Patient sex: M
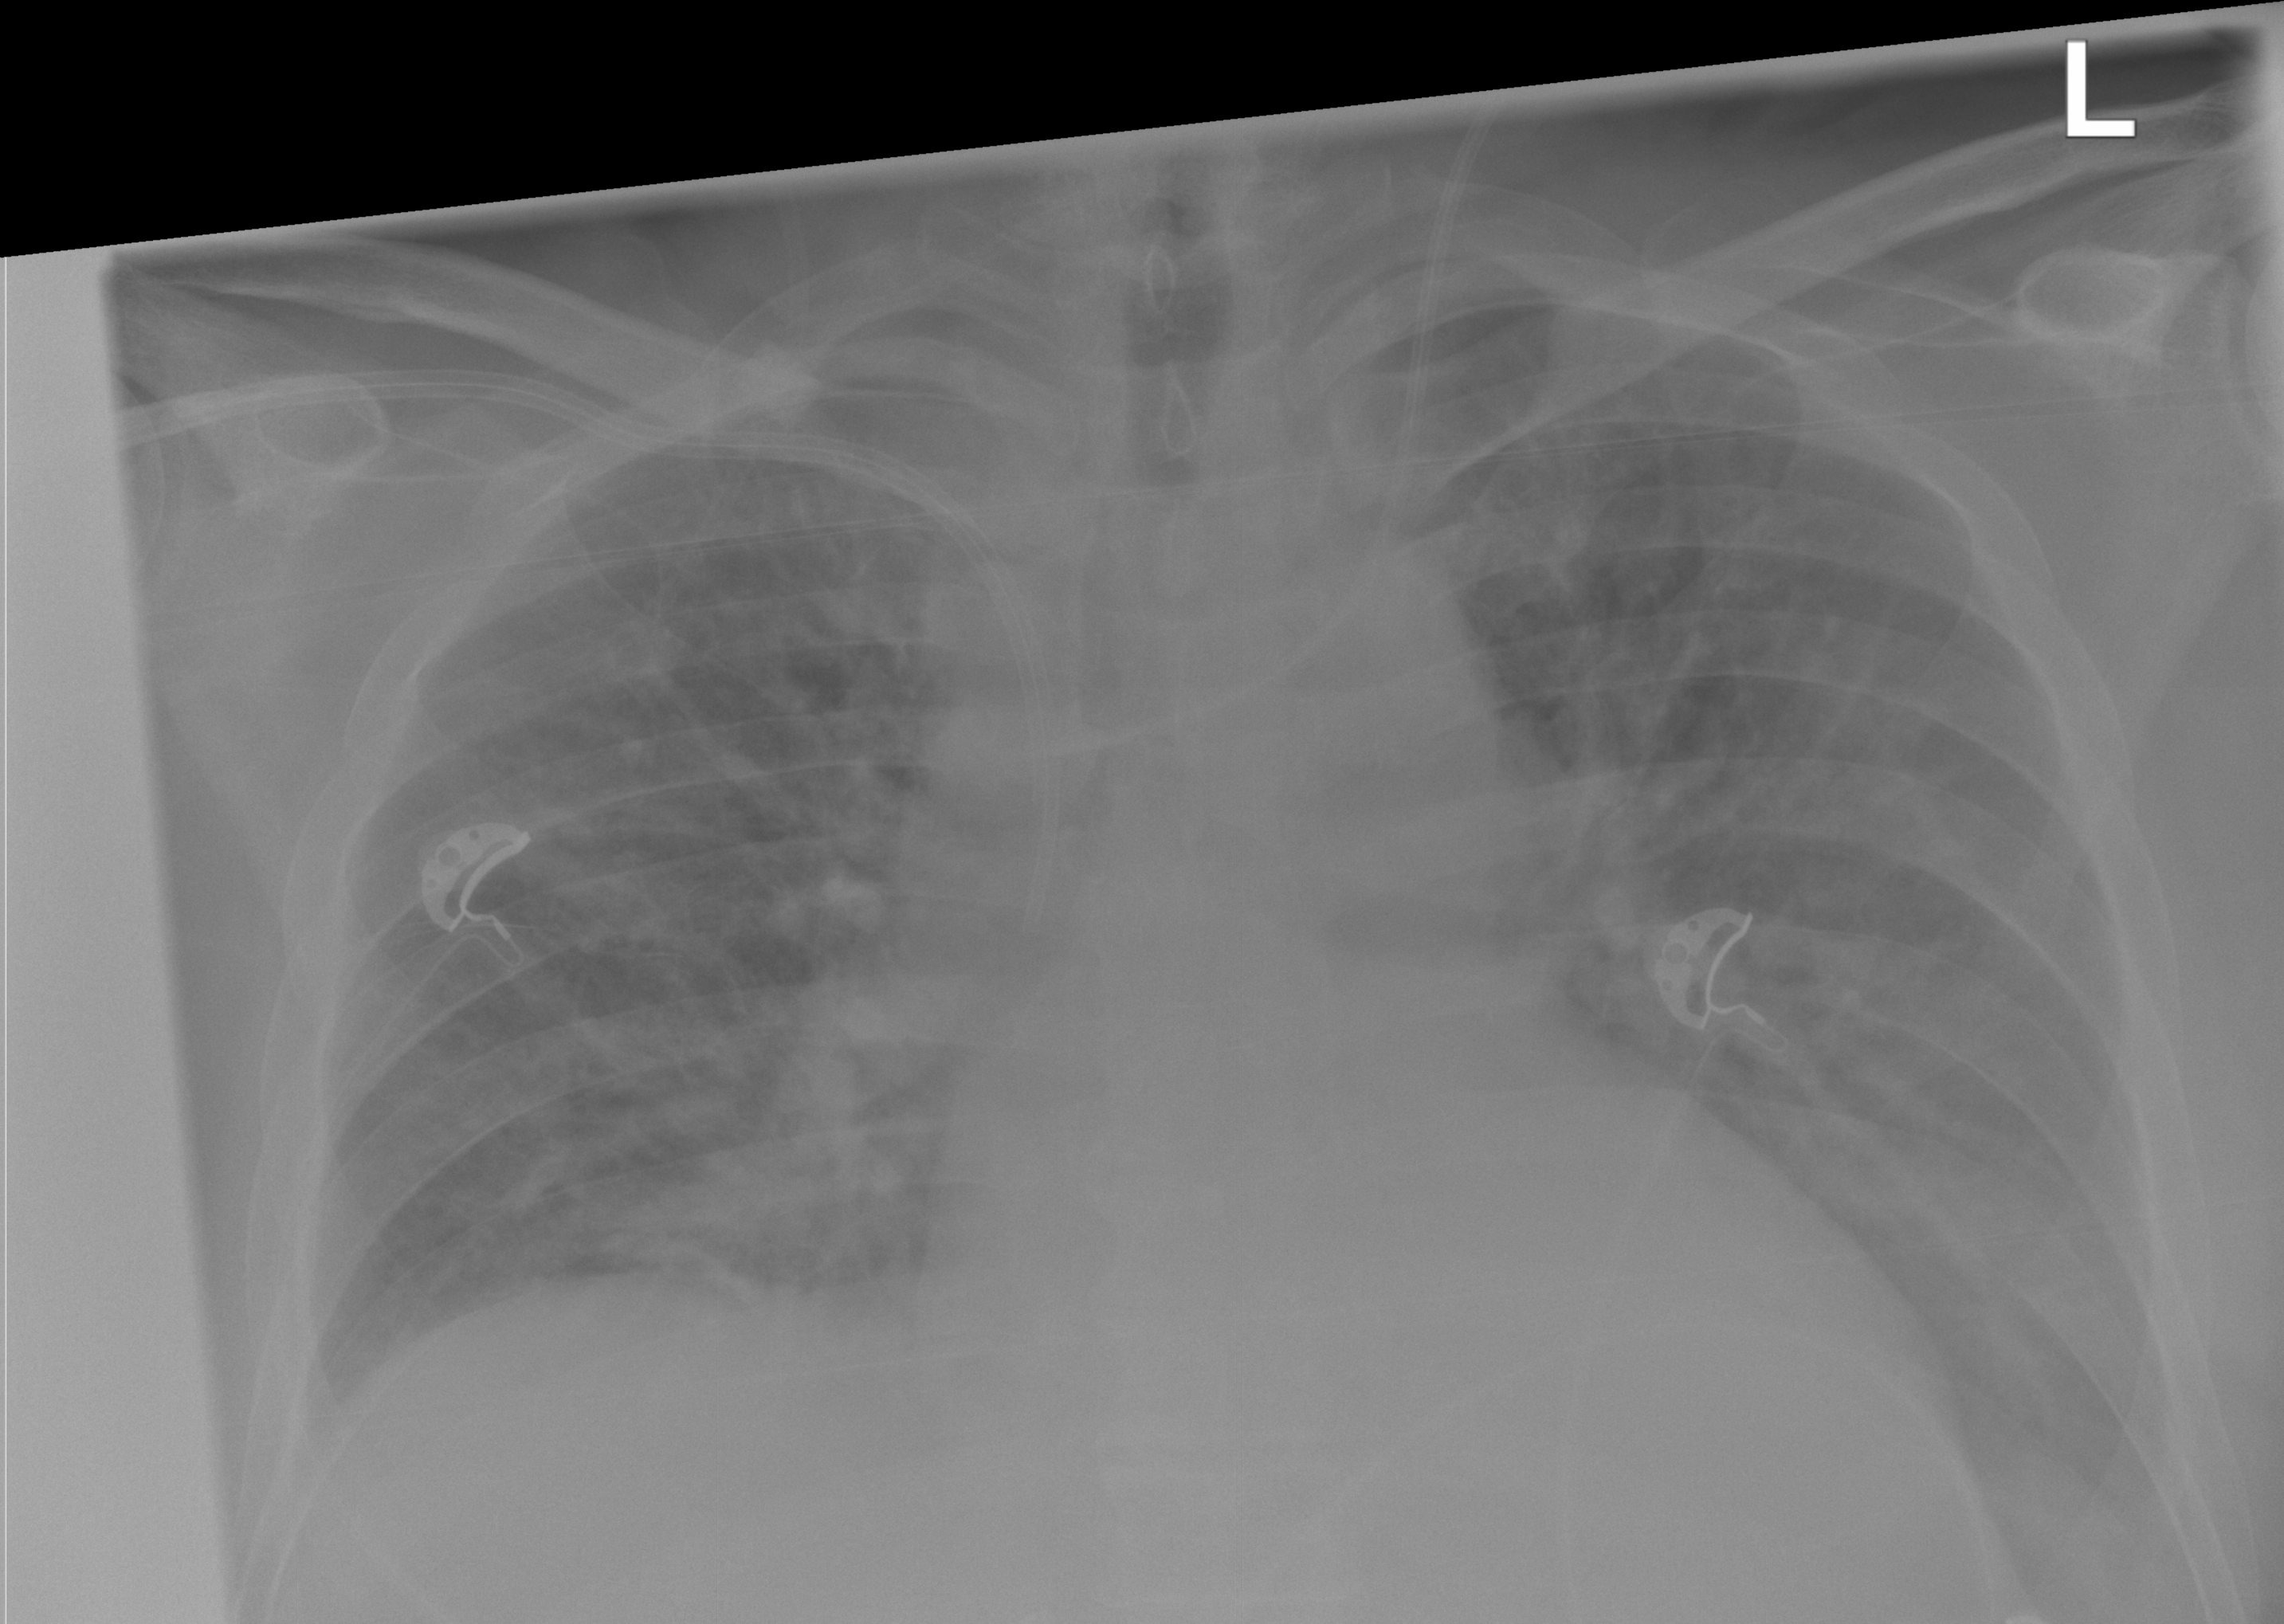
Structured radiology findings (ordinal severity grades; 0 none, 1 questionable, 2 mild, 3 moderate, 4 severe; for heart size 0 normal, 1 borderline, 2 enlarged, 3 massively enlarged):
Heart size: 2
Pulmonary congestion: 2
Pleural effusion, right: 0
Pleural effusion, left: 2
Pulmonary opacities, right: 2
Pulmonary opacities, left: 0
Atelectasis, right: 2
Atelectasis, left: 2